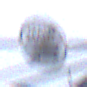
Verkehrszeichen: EndeMautpflicht
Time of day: MorningAfternoon
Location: Outdoor (Suburban)
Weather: Overcast
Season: NotSpecified
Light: Natural